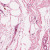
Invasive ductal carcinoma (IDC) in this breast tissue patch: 0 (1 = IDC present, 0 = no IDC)